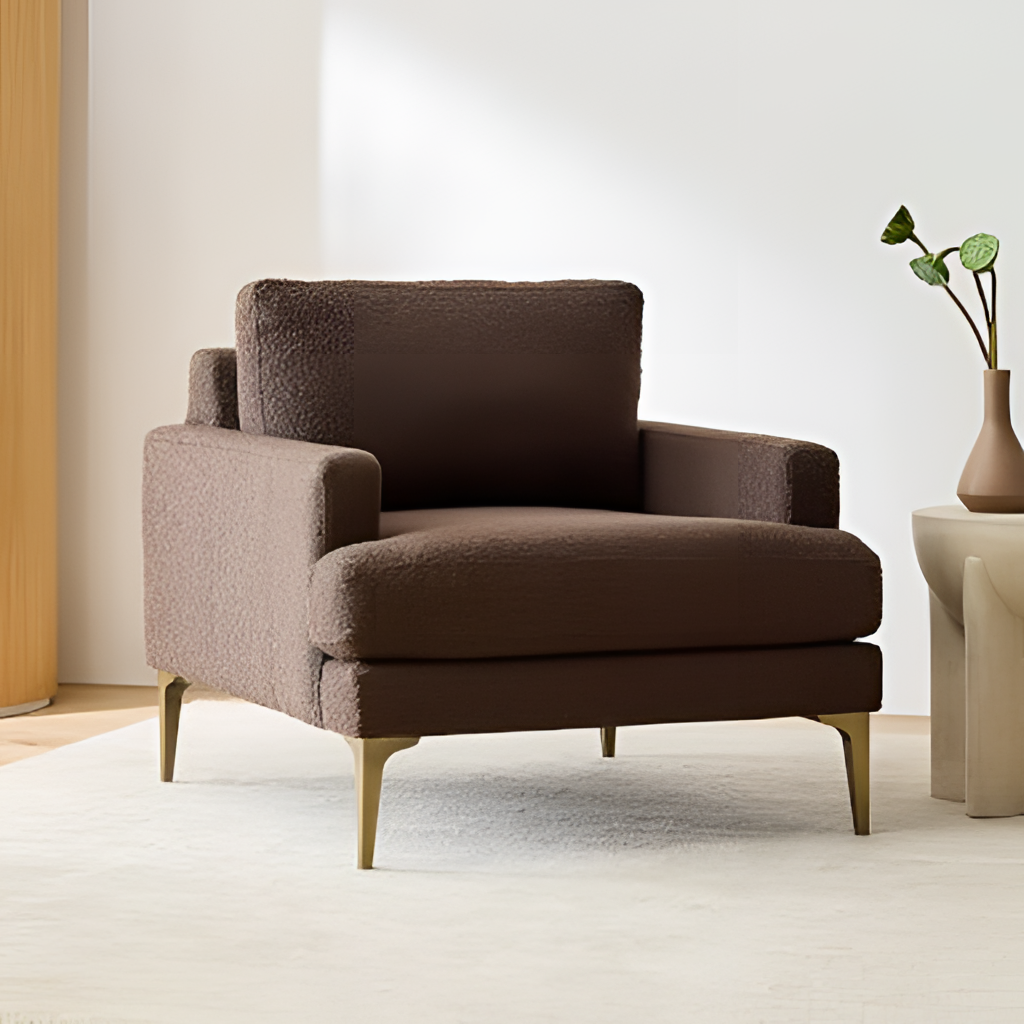
fabric armchair, living room, floor flooring, with plank pattern, modern, beige paint wallpaper, with solid pattern